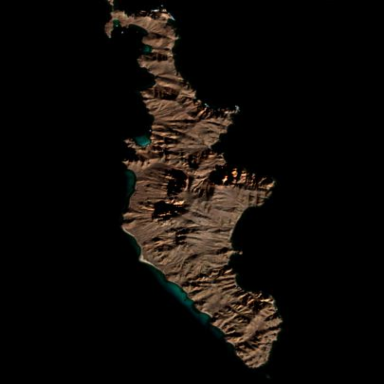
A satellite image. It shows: Island with natural coastline.